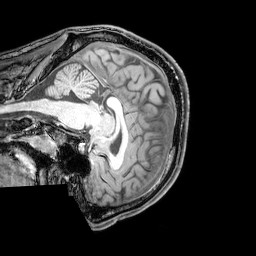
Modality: T1w
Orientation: sagittal
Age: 22
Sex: male
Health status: healthy
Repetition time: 0.081 s
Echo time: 0.037 s